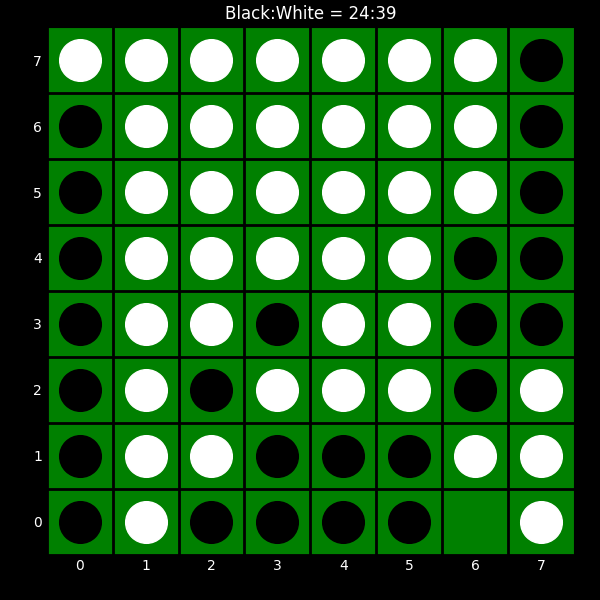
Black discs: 24
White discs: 39